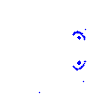
Particle: electron